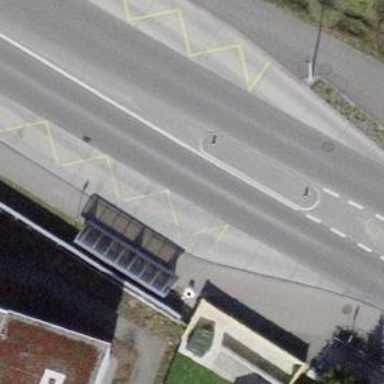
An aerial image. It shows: Bus stop with stop position for public transport.